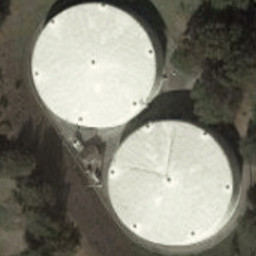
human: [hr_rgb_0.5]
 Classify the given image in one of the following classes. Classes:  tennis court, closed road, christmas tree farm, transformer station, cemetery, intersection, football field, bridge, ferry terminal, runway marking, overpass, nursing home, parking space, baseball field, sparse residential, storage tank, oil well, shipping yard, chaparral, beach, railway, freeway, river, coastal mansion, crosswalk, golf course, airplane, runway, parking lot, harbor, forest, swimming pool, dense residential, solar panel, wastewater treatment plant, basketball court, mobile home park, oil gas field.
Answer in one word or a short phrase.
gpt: storage tank